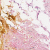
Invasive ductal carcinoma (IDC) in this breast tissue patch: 0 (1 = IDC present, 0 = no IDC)